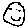
Label: smiley face